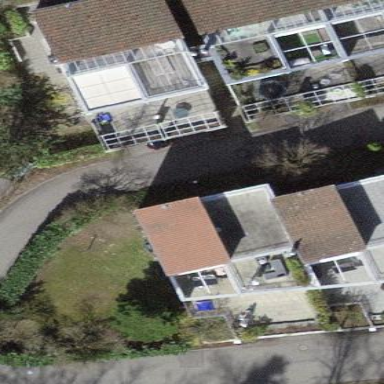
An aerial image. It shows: Residential building.